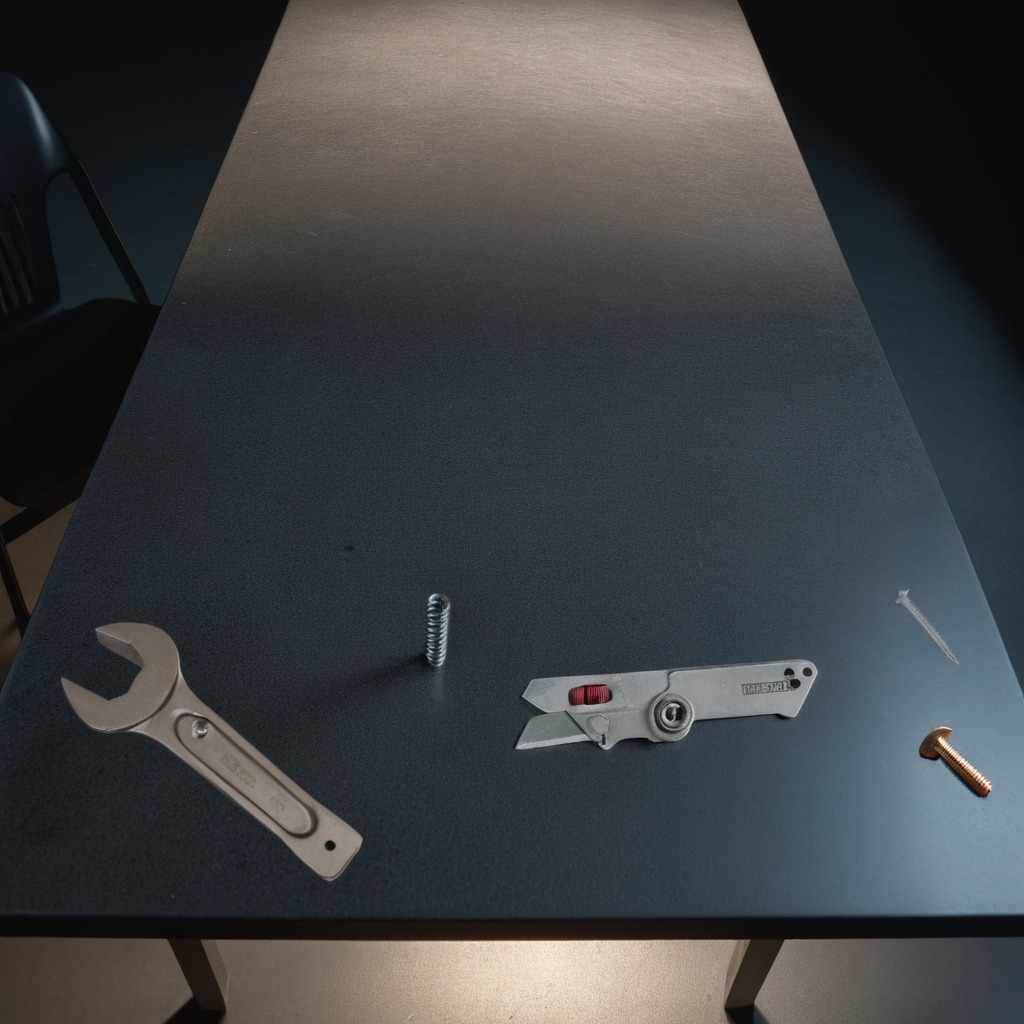
A utility knife, a metal machine screw, an iron nail, a coiled metal spring, and a wrench are lying on a clean granite table inside a workshop at night dim ambient light soft shadows worn but